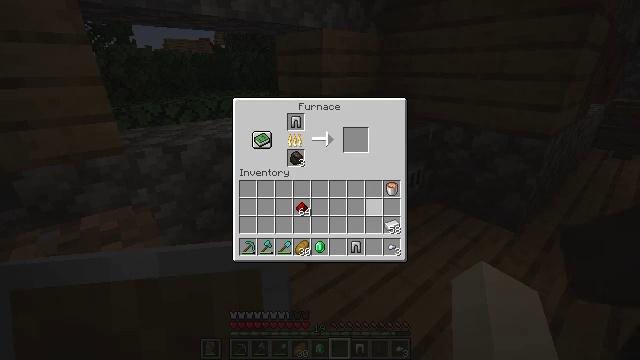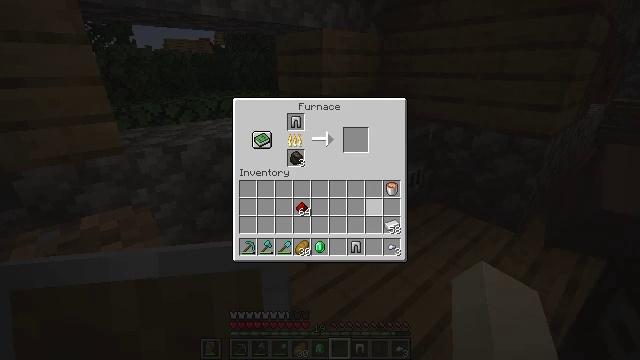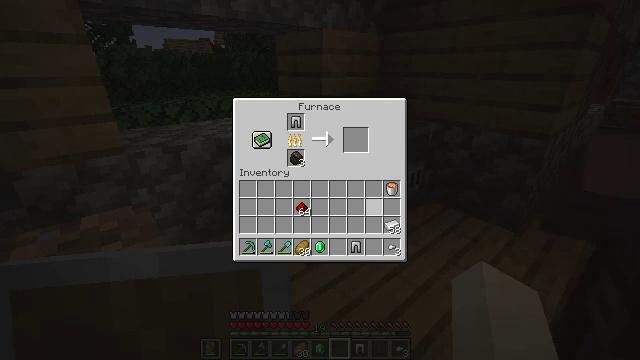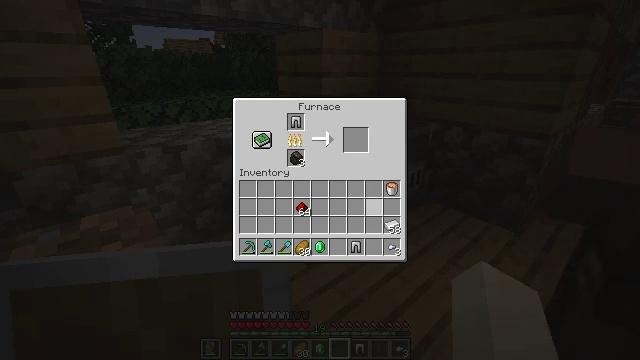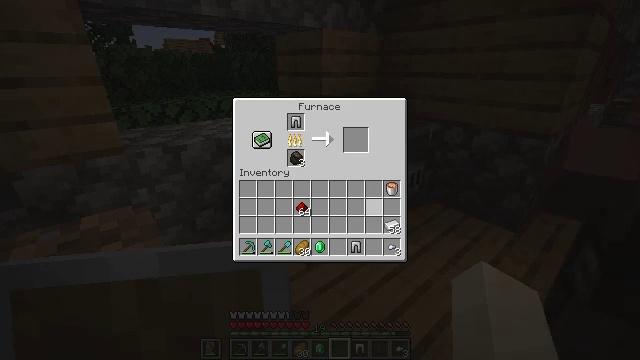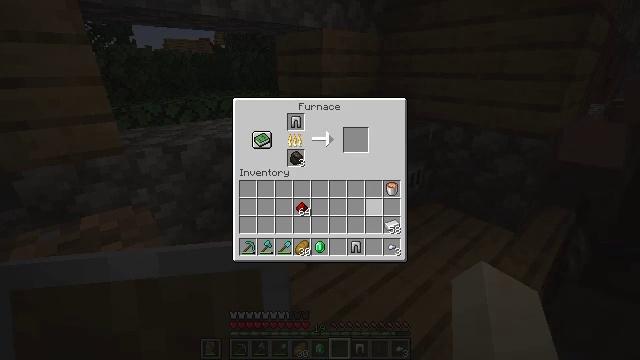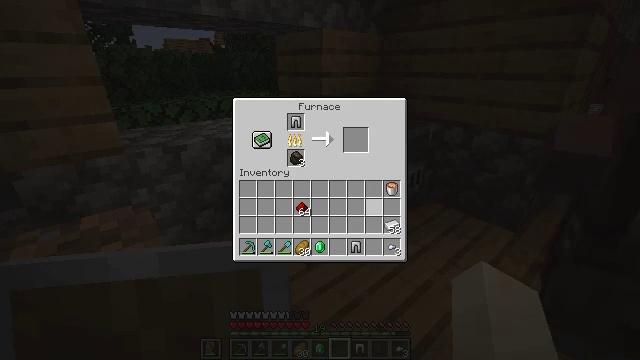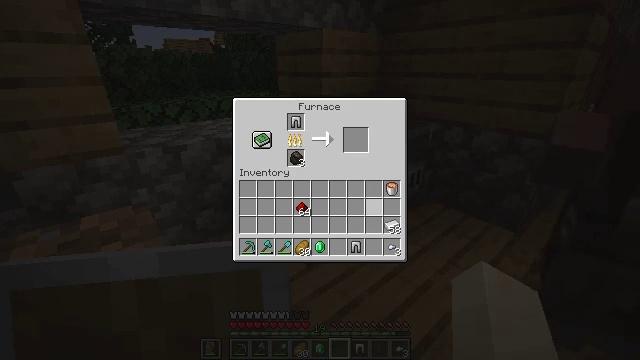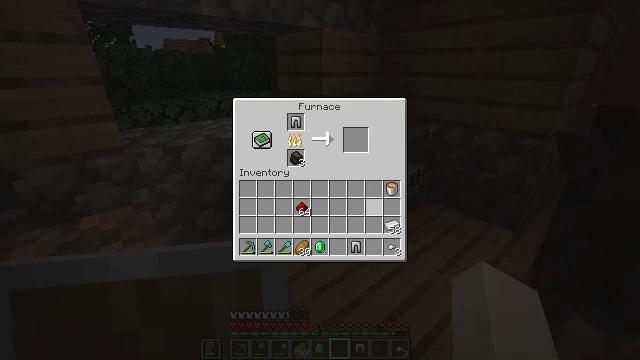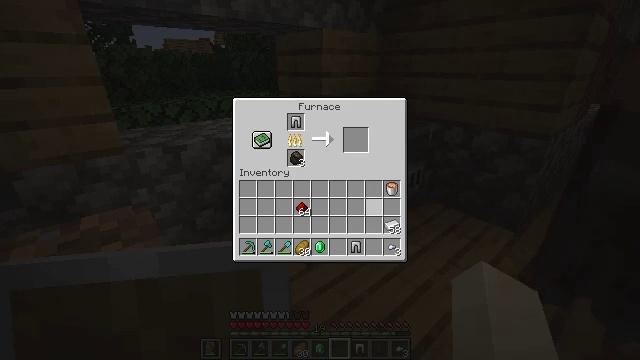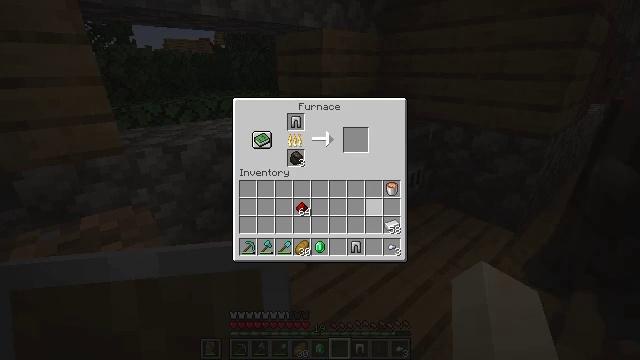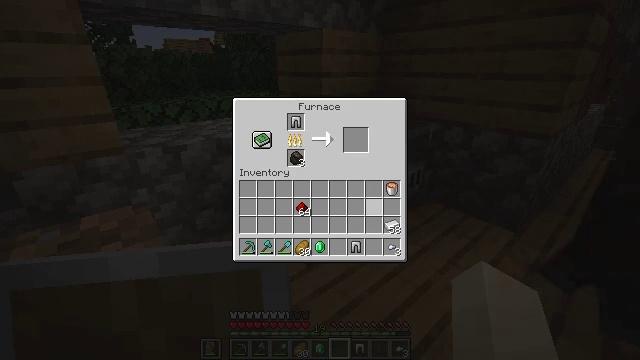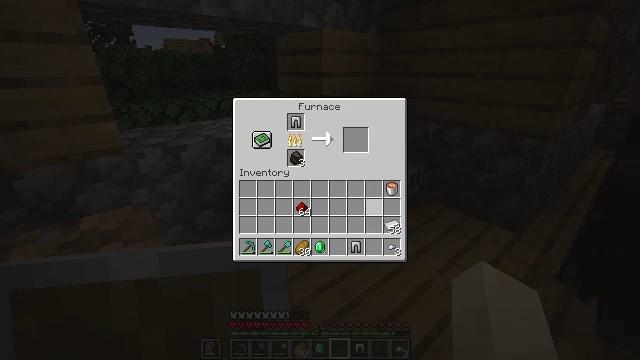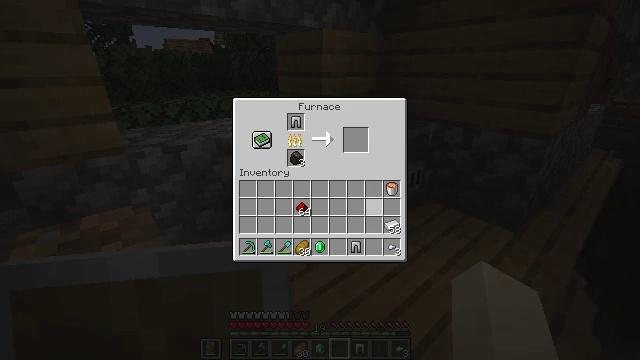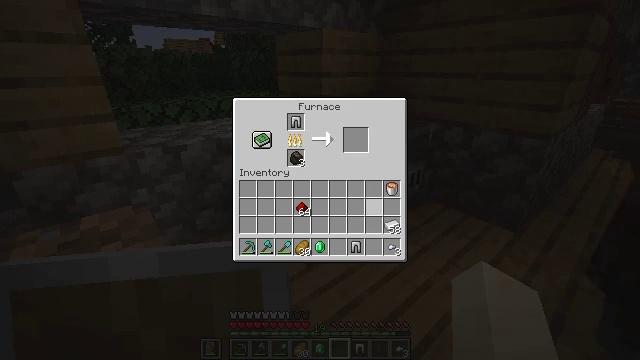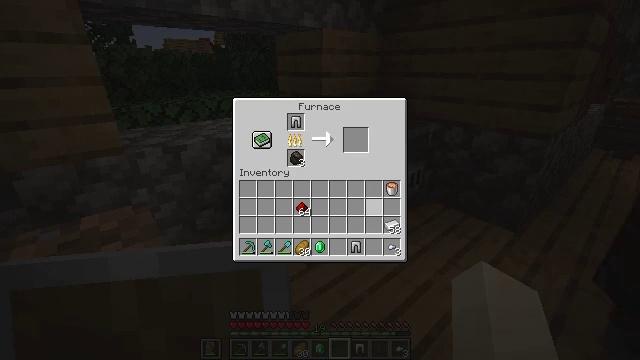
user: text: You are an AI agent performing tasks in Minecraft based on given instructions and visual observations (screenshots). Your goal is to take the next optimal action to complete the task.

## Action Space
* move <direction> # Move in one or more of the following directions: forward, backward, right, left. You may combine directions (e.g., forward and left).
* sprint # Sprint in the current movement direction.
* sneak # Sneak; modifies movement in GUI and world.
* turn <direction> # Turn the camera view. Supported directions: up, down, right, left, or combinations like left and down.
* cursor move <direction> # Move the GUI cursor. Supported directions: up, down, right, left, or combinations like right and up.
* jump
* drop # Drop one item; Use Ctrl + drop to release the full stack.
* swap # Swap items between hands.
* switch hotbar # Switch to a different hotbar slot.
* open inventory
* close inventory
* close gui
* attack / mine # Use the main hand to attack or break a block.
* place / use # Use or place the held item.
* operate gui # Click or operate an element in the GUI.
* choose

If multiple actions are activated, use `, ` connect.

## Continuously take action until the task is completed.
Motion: motion action
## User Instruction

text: Obtain iron nugget from iron ingot in crafting table.
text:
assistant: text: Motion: no_op
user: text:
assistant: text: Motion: no_op
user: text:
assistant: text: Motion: no_op
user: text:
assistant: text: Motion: no_op
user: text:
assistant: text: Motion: no_op
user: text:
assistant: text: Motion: no_op
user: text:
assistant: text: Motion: no_op
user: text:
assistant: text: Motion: no_op
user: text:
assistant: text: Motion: no_op
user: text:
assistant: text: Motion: no_op
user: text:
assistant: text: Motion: no_op
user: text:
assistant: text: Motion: no_op
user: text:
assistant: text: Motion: no_op
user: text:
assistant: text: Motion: no_op
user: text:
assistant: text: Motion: no_op
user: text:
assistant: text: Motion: no_op
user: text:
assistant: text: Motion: no_op
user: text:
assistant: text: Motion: no_op
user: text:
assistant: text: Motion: no_op
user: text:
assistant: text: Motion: no_op
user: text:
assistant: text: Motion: no_op
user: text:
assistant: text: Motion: no_op
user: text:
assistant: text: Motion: no_op
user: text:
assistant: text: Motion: no_op
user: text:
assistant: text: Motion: no_op
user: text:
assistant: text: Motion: no_op
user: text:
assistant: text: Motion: no_op
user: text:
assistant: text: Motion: no_op
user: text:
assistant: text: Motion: no_op
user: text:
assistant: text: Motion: no_op